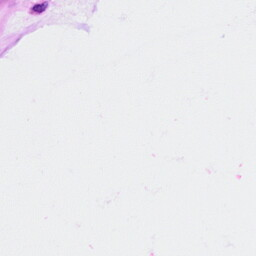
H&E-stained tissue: Breast